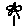
Label: flower